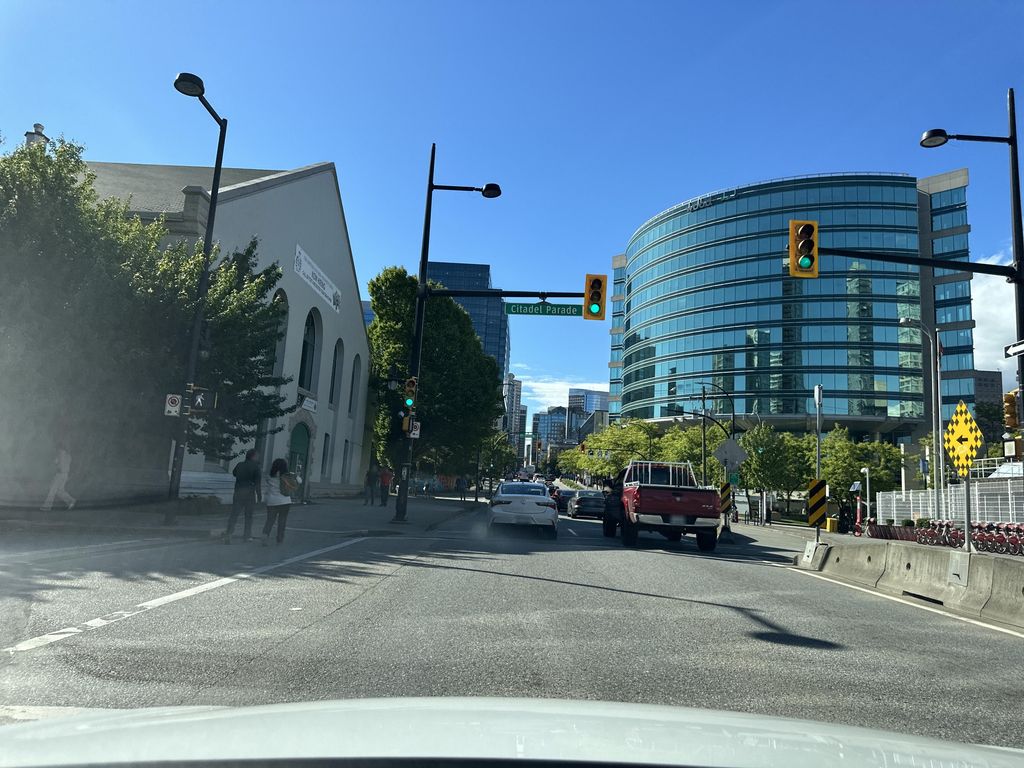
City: vancouver